Question: I just got pagination to work on my site, but I wanted to use a thumbnailer script that accepts a path, not a resource. This conflicts with how I pagination- using readdir to scan for a resource.
Right now I'm implementing a skip pattern I found online to keep track of images and their corresponding page numbers:
'''
while ( $count <= $skip && ($file = readdir($handle)) !== false ) {
if ( !is_dir($file))
$count++;
}
$count = 0;
'''
So,
Question 1) This method sets $count = 0 after it's run, so I don't see how it can be useful for the rest of the script.
Question 2) This part actually displays the correct images on page according to page number. I set $imagesPerPage = 4, so 4 should display on all pages. But, since I'm doing an !is_dir check, it's truncating those first two items (which are directories . and ..), but it's not refilling those spots with actual images (bec all pages except the last page should have 4 images on them...)
'''
while ( $count++ < $imagesPerPage && ($file = readdir($handle)) !== false ) {
if(!is_dir($file)) {
$image = $imagePath . $file;
?>
<a href="../templates/viewComic.php?image=<?php echo $image ?>"><img src="../scripts/thumbnailer2.php?img=<?php echo $image ?>" /></a>
<?php
}
}
'''

Question 3) How can I get the pages to begin on 1 instead of 0?
Any help in understanding would be appreciated!
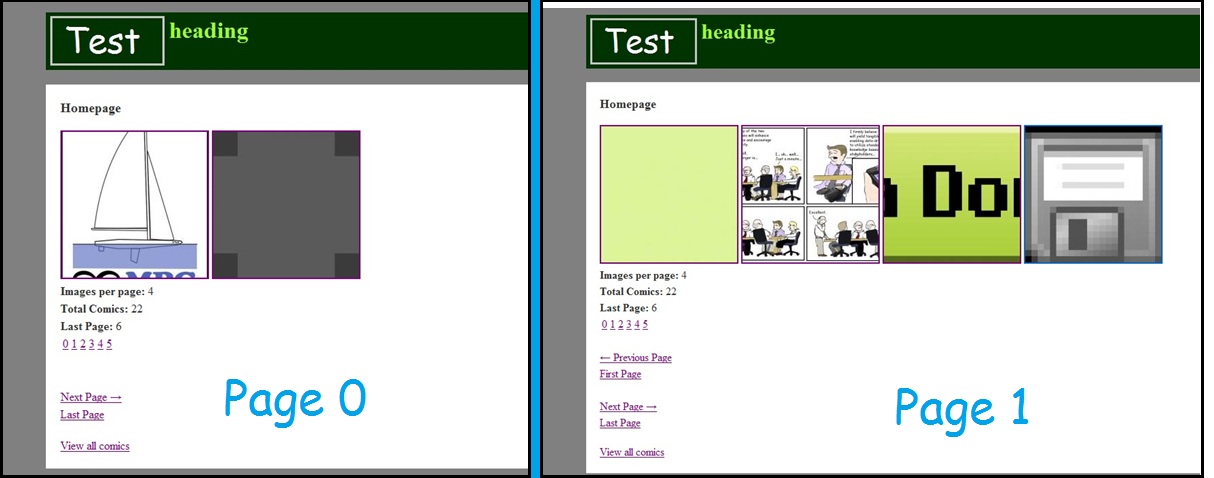
Answer: 1) This is resetting $count to 0 when the While is done with it.
2) You only want to increment $count if it's not a directory. You should put it inside the if(!is_dir($file)) section.
3) Initialize $count as 1 instead of 0.